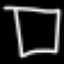
Label: square